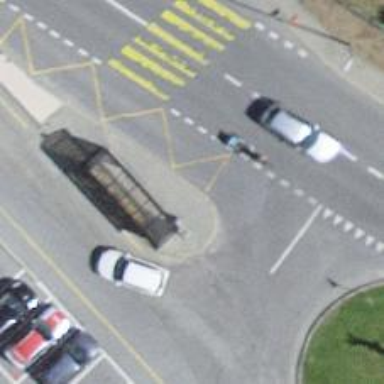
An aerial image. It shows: Bus stop with shelter. It is platform for public transport.